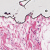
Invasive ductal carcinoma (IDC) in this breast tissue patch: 0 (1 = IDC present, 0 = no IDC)